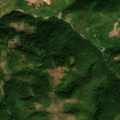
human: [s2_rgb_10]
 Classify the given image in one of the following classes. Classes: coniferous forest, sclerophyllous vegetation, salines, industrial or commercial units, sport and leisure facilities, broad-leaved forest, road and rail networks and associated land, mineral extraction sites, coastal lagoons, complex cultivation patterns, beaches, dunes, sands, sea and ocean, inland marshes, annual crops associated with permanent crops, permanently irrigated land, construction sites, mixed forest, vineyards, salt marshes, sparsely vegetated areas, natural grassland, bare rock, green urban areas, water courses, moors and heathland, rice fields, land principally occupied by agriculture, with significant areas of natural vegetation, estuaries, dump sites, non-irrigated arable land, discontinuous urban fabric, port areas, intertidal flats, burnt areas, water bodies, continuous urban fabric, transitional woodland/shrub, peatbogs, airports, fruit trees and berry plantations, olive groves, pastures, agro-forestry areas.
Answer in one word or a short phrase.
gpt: pastures, land principally occupied by agriculture, with significant areas of natural vegetation, broad-leaved forest, transitional woodland/shrub